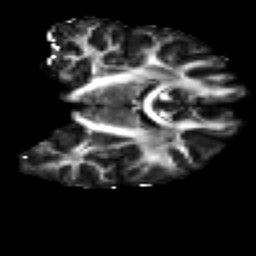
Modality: FA
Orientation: coronal
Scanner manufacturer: ge
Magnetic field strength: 3 T
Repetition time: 7.98 s
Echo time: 0.0701 s